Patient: sex F, age 72
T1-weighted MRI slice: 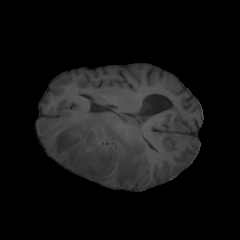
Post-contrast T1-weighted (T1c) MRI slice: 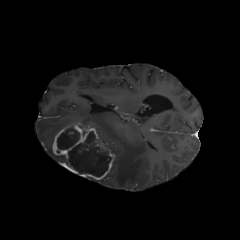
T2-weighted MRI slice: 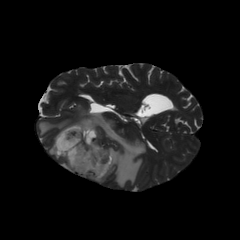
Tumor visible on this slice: yes
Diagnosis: Glioblastoma, IDH-wildtype
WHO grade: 4